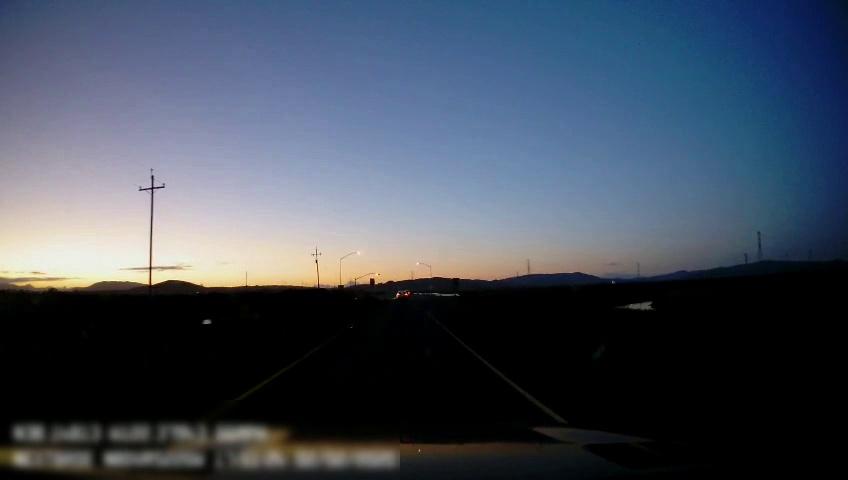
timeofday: Dusk/Dawn/Twilight
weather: Sunny
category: Drivable Space
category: Vehicles | Car
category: Lanes | Current Lane
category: Lanes | Current Lane